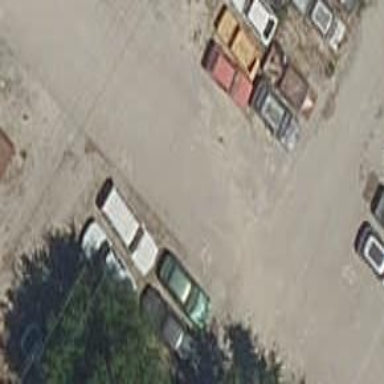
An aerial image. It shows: Road serving as parking aisle.